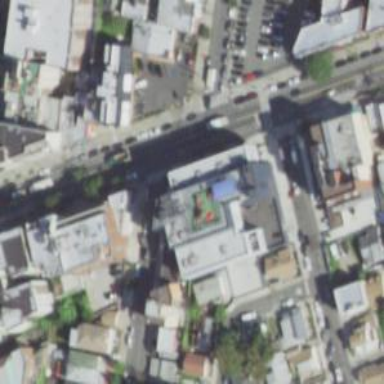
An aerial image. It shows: Commercial building with flat roof.